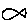
Label: fish